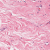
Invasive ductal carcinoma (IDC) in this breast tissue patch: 0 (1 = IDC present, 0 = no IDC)